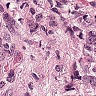
Metastatic tissue present: yes